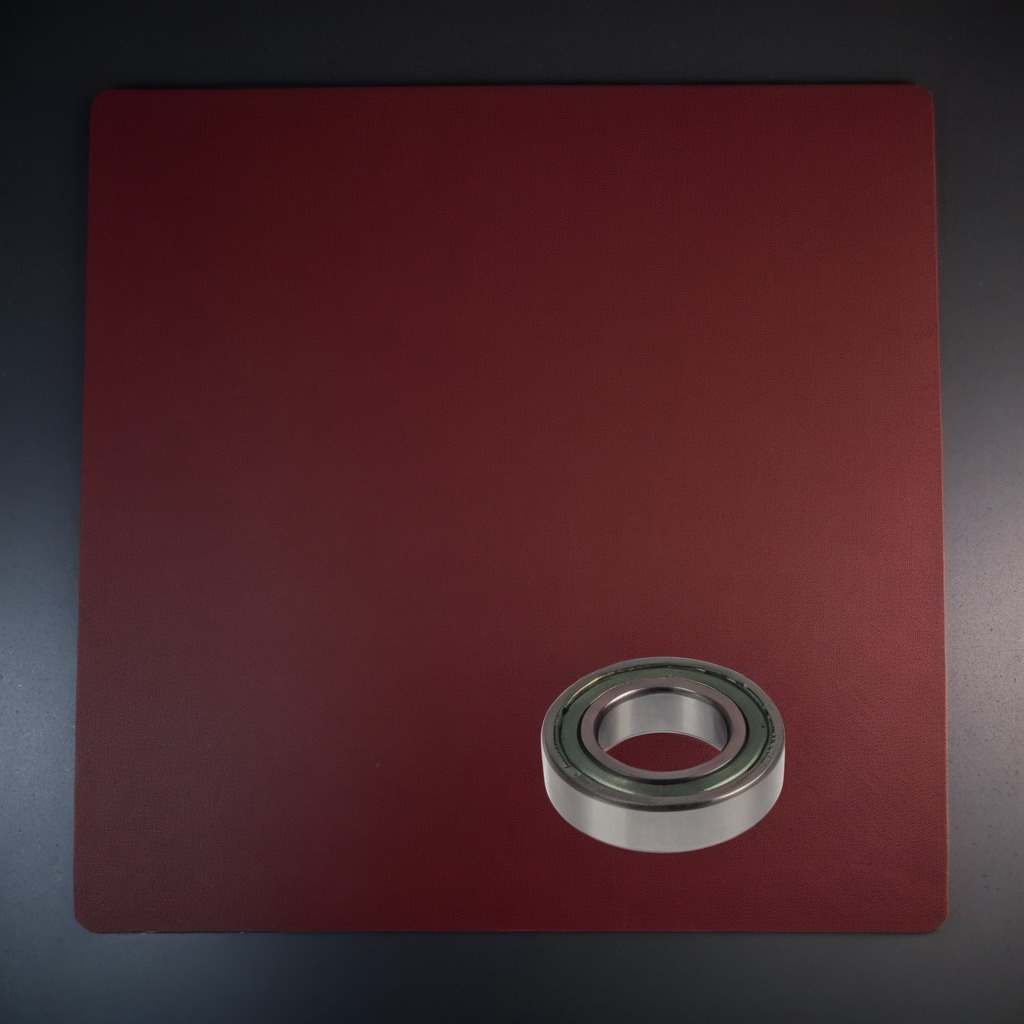
A metal ball bearing lying on the clean granite tabletop inside a workshop at night dim ambient light soft shadows worn but beneath the mat